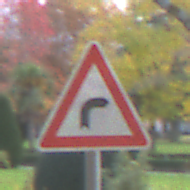
Verkehrszeichen: KurveRechts
Umgebung: Roofed, Urban
Tageszeit: MorningAfternoon
Wetter: PartlyCloudy
Licht: Natural
Jahreszeit: NotSpecified
Kontrast: MediumContrast